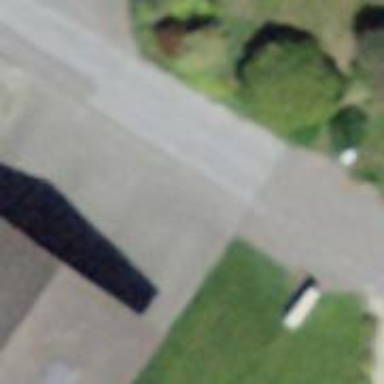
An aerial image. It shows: Smoothly paved residential road.